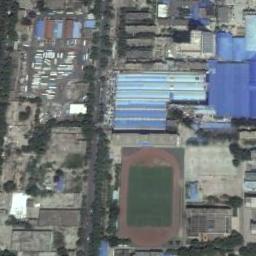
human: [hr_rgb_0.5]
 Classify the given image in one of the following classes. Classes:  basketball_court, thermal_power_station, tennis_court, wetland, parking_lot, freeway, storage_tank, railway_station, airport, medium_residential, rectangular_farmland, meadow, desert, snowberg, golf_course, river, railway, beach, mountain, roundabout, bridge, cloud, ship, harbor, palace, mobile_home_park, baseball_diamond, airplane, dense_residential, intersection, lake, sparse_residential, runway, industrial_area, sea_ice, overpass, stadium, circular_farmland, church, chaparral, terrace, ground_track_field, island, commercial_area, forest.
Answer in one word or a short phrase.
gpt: ground_track_field